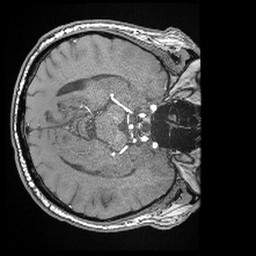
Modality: angio
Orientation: axial
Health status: ill
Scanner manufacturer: siemens
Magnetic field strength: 3 T
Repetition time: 0.021 s
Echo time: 0.00343 s